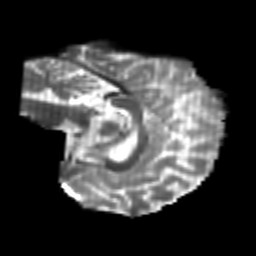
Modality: T2w
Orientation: sagittal
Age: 21
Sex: female
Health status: healthy
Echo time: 0.074 s